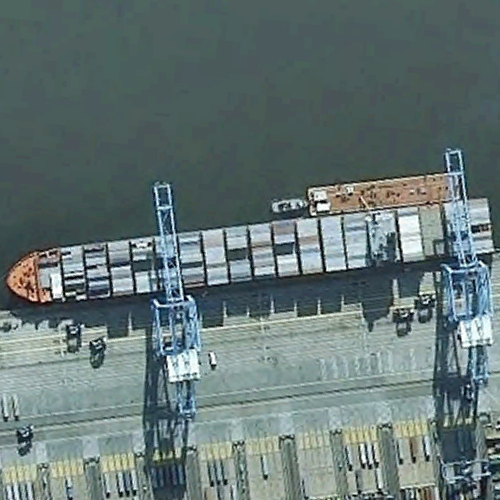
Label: Container_ship